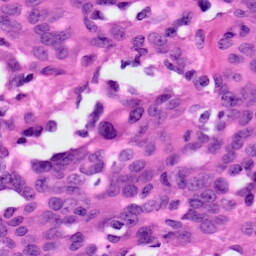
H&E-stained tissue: Ovarian